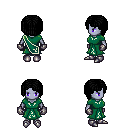
a pixel art fantasy rpg character, female body template, dark elf, purple skin, sash dress, white pants, black pageboy hairstyle, metal gloves, metal boots, four views (front, back, left, right), 2x2 character sprite sheet, small pixel art, hard edges, no anti-aliasing